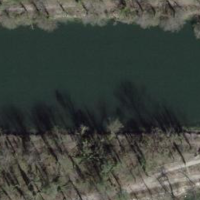
EUNIS habitat code: 41
Species observed at this site:
Hedera helix